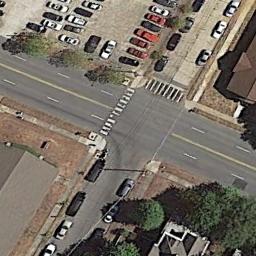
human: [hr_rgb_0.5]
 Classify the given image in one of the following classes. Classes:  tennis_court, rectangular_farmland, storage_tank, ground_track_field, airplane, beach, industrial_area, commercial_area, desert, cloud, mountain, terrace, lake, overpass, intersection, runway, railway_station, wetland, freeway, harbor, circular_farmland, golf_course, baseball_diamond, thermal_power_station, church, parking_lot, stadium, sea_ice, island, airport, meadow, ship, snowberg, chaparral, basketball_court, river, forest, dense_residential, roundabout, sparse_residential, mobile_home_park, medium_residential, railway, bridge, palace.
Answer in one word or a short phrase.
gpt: intersection